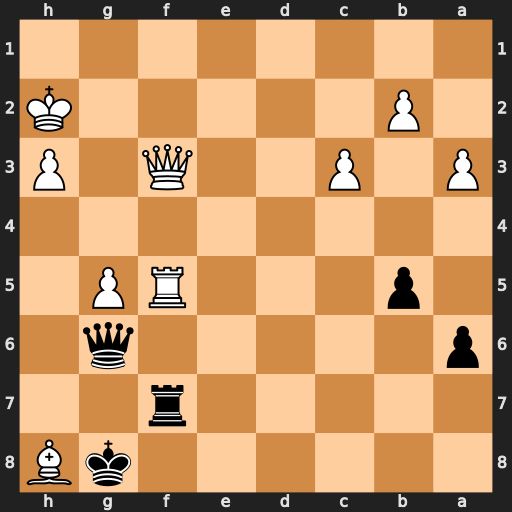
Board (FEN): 6kB/5r2/p5q1/1p3RP1/8/P1P2Q1P/1P5K/8
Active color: b
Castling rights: -
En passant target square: -
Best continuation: Rxf5 Qa8+ Rf8 Qd5+ Kxh8